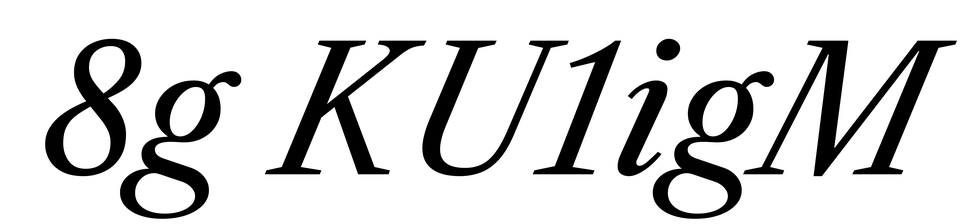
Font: LibreCaslonText-Italic_Italic